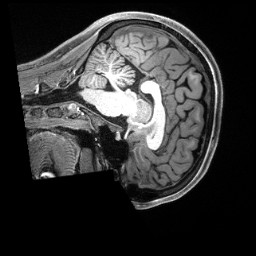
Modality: T1w
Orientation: sagittal
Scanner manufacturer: siemens
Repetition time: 2.5 s
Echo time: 0.00231 s